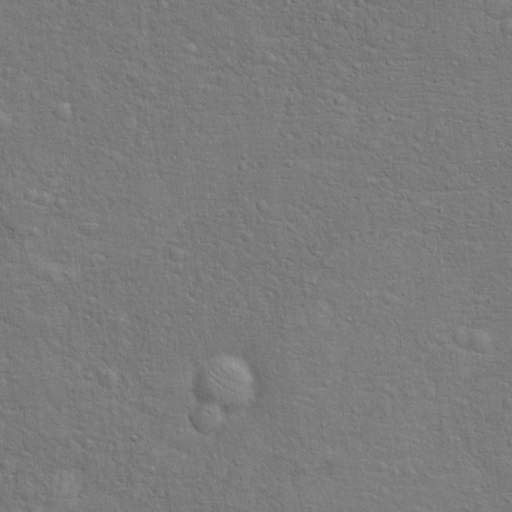
Classes present: Background